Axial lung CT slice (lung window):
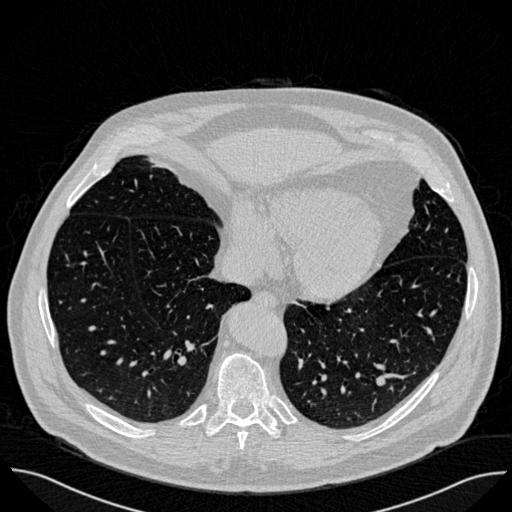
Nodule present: no